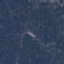
Label: Forest